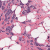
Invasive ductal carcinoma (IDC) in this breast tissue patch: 1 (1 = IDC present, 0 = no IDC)